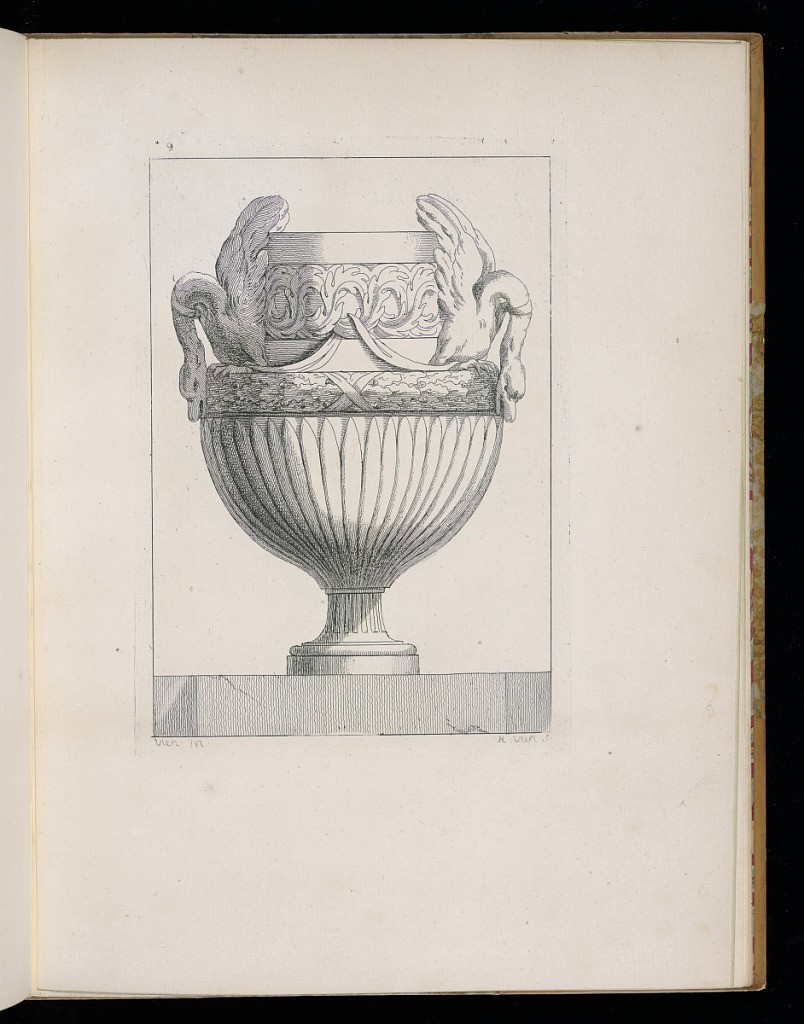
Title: Ornamental Vase Design
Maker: Joseph Marie Vien, French, 1716–1809
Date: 1760
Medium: Etching on laid paper
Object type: Print
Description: Vase with two swans. The swans sit on the shoulder of the vase: their wings extend upward past the lip of the vase, their heads attach to a decorative band at the body, and their necks form small handles. The vase is decorated with a swirling acanthus leaf pattern on the neck, and leaf-shaped gadrooning on the body. The vase has a short, tapered foot, and is elevated on a platform that extends to the edge of the image. The plate is signed and numbered.